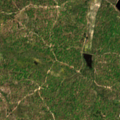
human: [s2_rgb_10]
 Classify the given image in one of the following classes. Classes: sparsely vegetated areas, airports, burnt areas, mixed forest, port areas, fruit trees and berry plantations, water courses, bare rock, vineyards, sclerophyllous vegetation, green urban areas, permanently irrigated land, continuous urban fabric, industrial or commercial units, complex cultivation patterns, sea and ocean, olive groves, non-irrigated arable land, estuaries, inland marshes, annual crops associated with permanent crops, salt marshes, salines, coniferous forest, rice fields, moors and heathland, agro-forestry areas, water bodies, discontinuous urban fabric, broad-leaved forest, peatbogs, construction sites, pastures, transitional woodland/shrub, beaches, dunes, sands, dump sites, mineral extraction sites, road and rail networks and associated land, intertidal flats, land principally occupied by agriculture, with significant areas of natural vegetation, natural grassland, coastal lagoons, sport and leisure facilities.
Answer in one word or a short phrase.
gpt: agro-forestry areas, mixed forest